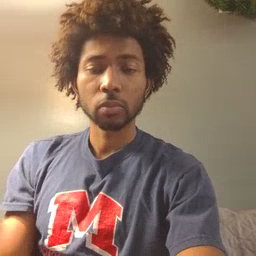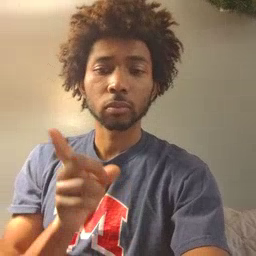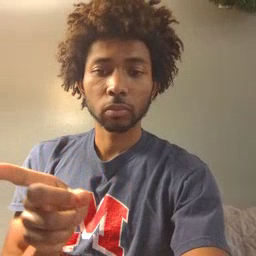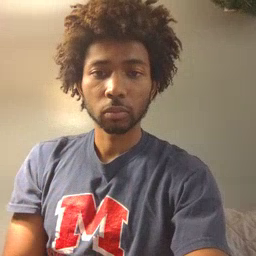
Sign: hesheit